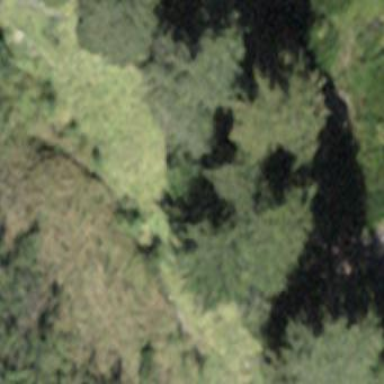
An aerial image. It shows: Forest area.